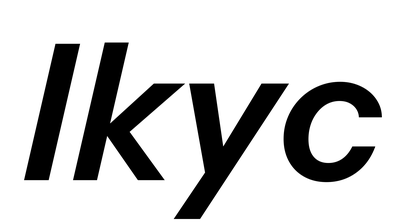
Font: InstrumentSans-Italic_SemiBold_Italic